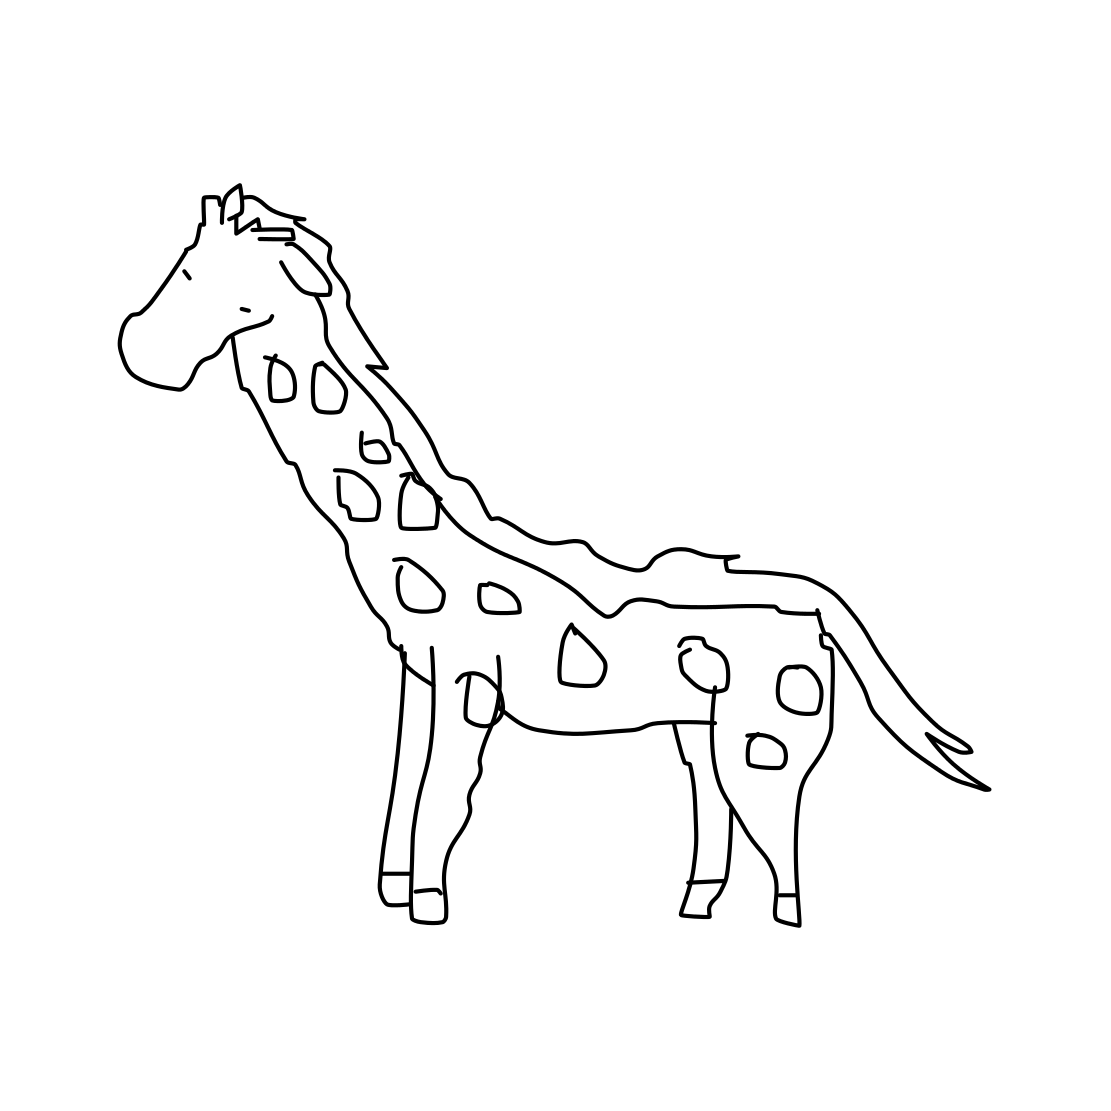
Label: giraffe